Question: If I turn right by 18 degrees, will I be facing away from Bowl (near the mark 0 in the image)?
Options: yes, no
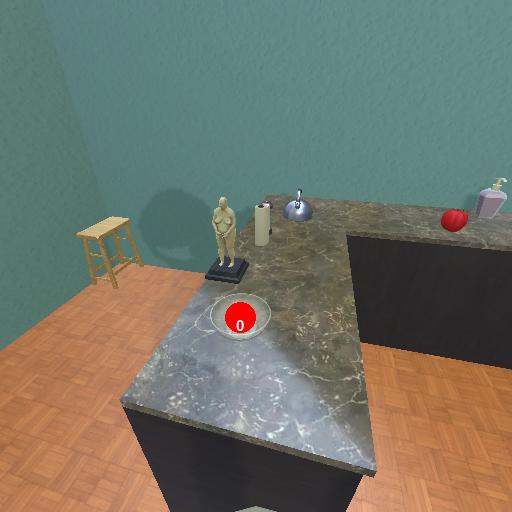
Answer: yes